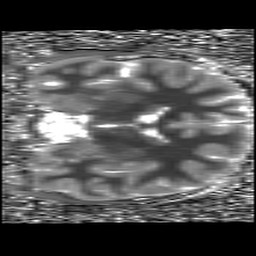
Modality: T1map
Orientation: coronal
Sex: female
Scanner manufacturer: siemens
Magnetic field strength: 3 T
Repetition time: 5 s
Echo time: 0.00368 s